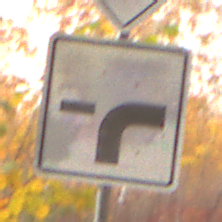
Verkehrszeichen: VerlaufVorfahrtsstrasse9
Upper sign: Vorfahrtsstrasse
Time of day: SunriseSunset
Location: Roofed (Suburban)
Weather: Clear
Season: NotSpecified
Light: Natural